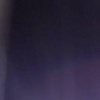
Label: space